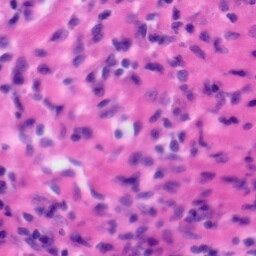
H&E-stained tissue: Tonsil